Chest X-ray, AP view. Patient: 55 years old, sex M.
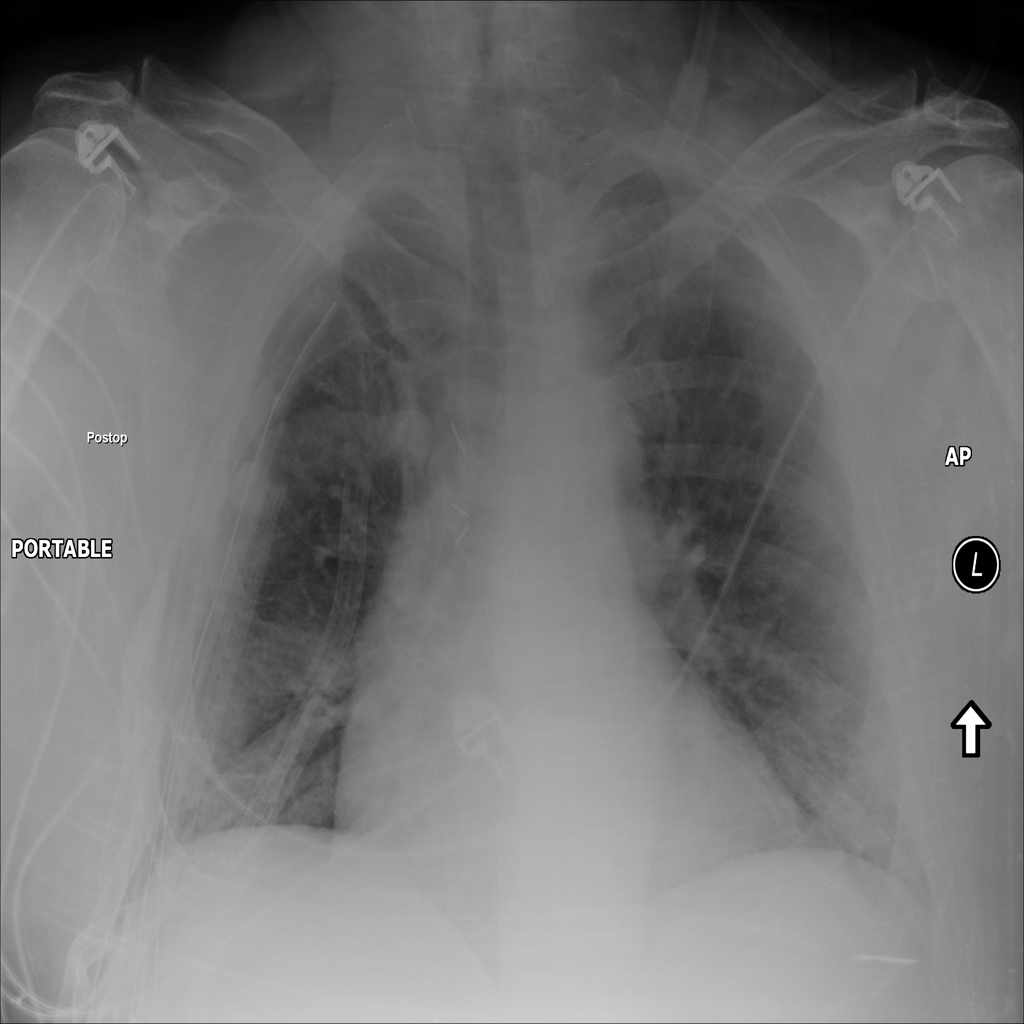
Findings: Atelectasis